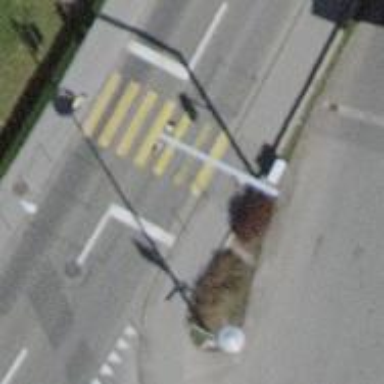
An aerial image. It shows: Crossing with zebra markings controlled by traffic signals.